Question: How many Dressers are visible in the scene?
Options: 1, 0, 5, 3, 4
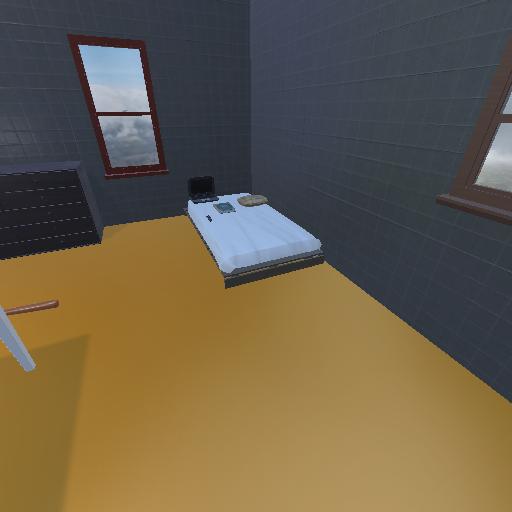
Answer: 1